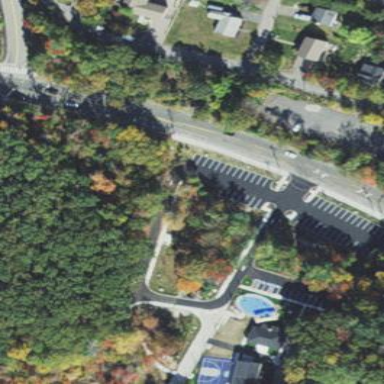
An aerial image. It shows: Parking area with surface.